Field crop: maize
Growth stage: 1
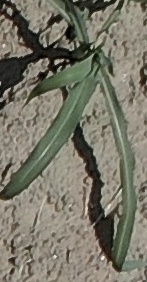
Species: sorghum